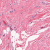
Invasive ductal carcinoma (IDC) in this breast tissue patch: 0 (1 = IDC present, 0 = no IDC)